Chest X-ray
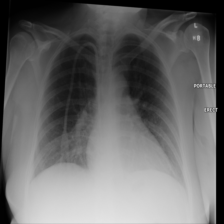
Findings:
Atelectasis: negative
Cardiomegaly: negative
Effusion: negative
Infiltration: negative
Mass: negative
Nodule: negative
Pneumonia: negative
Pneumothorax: negative
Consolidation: negative
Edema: negative
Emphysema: negative
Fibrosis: negative
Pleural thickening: negative
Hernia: negative